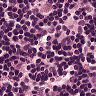
Metastatic tissue present: no